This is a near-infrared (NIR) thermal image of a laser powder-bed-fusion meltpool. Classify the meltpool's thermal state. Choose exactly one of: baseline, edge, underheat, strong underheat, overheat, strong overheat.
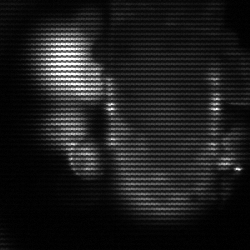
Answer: strong underheat